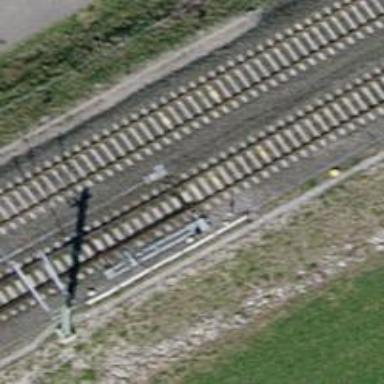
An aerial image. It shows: Single railway track with electrification through contact line.